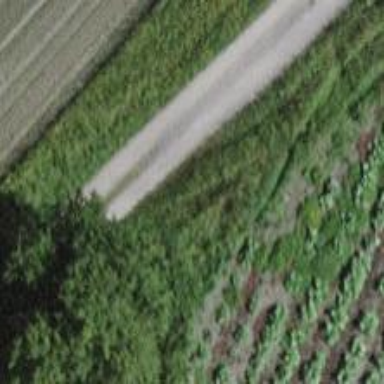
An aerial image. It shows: Well-maintained track road with grade 1 tracktype.